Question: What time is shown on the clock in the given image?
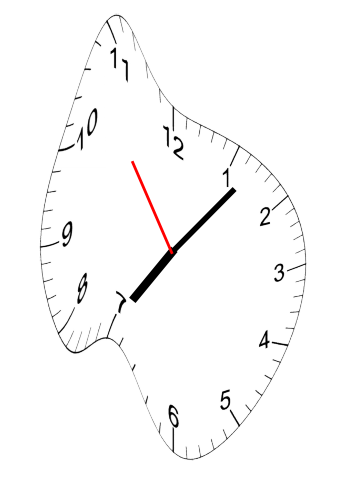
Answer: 07:06:54